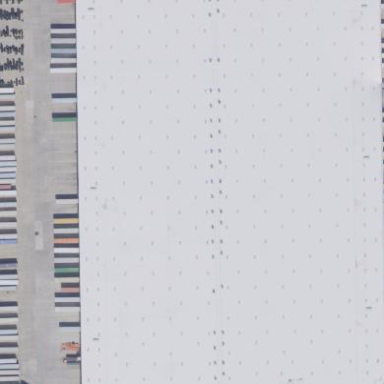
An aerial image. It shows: Industrial building.